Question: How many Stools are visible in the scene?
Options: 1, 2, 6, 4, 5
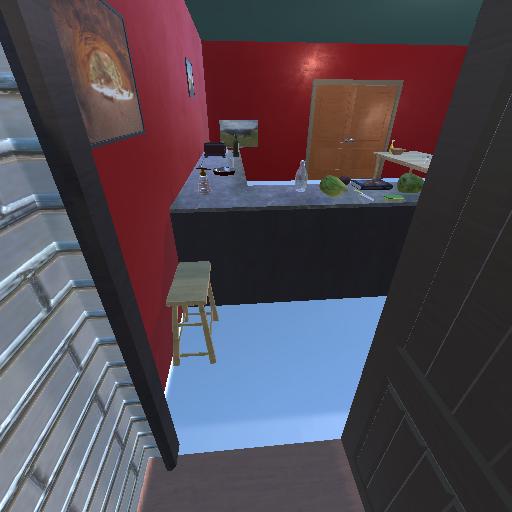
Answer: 1